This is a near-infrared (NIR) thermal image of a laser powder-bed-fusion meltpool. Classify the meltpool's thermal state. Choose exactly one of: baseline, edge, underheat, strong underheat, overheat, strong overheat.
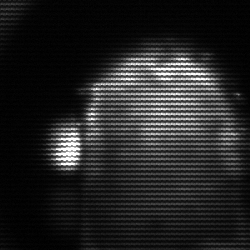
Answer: baseline